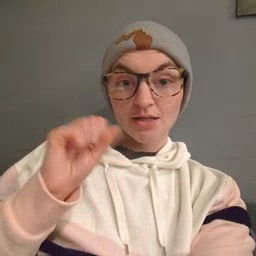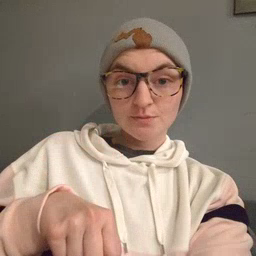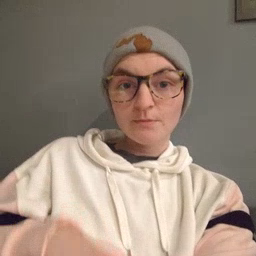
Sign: can